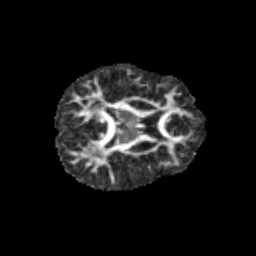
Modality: FA
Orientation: axial
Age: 9
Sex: female
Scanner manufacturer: siemens
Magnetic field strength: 3 T
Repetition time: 3.8 s
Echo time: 0.07 s